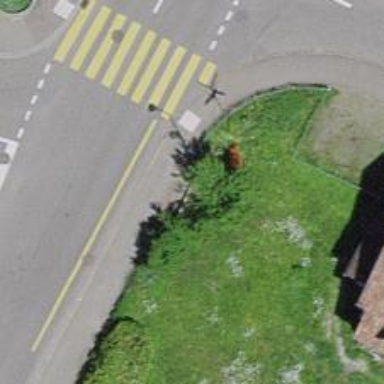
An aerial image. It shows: Brown bench in the vicinity.